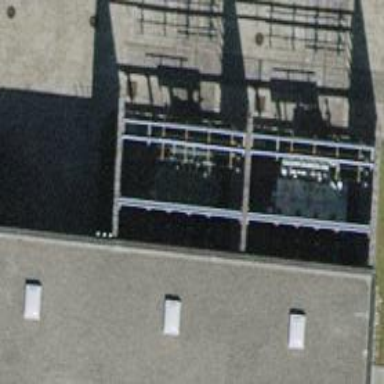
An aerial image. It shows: Outdoor distribution transformer.